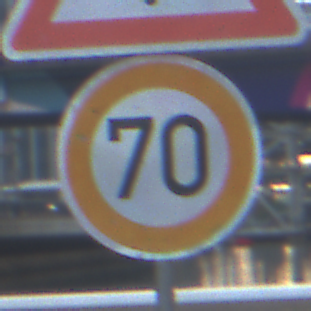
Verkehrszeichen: Geschwindigkeit70
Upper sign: SchneeOderEisglaette
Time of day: MorningAfternoon
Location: Outdoor (Urban)
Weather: PartlyCloudy
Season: NotSpecified
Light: Natural